Question: I've created a sample app for adding drop shadow to a UITableView. When you click on the right navigation button a drop shadow is added to the table. The problem is that the shadow is added only to the part of the table visible in the screen. If I try to scroll up (and go off the table) or scroll down and see others cell the shadow is not visible. How can I set a shadow for the entire height of the table? If is possible I would have the shadow also if I scroll up and go off the table (for the bounce effect). I attach either two screenshot and the code.
In the first screenshot I scroll down to see others cell, in the second one I scroll up for triggering the default UITableView bounce effect.

Here's the code:
'''
- (void)printIt:(id)sender
{
[self.tableView.layer setShadowColor:[[UIColor orangeColor] CGColor]];
[self.tableView.layer setShadowOffset:CGSizeMake(0, 0)];
[self.tableView.layer setShadowRadius:15.0];
[self.tableView.layer setShadowOpacity:0.8];
[self.tableView.layer setMasksToBounds:NO];
self.tableView.layer.shadowPath = [UIBezierPath bezierPathWithRect:self.tableView.layer.bounds].CGPath;
}
- (void)viewDidLoad
{
[super viewDidLoad];
UIBarButtonItem *testButton = [[UIBarButtonItem alloc] initWithBarButtonSystemItem:UIBarButtonSystemItemRefresh target:self action:@selector(printIt:)];
self.navigationItem.rightBarButtonItem = testButton;
[testButton release];
}
#pragma mark UITableView methods
- (NSInteger)tableView:(UITableView *)tableView numberOfRowsInSection:(NSInteger)section
{
return 10;
}
- (UITableViewCell *)tableView:(UITableView *)tableView cellForRowAtIndexPath:(NSIndexPath *)indexPath
{
static NSString *CellIdentifier = @"Cell";
UITableViewCell *cell = [self.tableView dequeueReusableCellWithIdentifier:CellIdentifier];
if (cell == nil) {
cell = [[[UITableViewCell alloc] initWithStyle:UITableViewCellStyleDefault reuseIdentifier:nil] autorelease];
}
return cell;
}
- (CGFloat)tableView:(UITableView *)tableView heightForRowAtIndexPath:(NSIndexPath *)indexPath
{
return 105;
}
'''
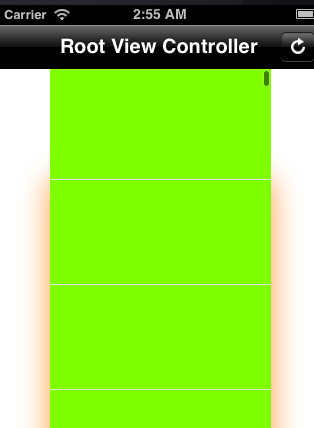
Answer: The easiest way to handle this is to embed the table view inside a 'UIView', and set the shadow on the 'UIView'.